Question: Hey all i have a very tricky poll that i am working on.
I have a questionnaire that once you select one of the check-boxes you submit your answer and then in the same div it will hide the poll and show the results so far that have been cast in percentage bars showing the results (as a percent) on each option.
Below is basically what i want it to look like. I have the results showing now as a percentage e.g. 66%, 33% etc etc. So how would i go about outputting the results into percentage bars like below.
The results are all generated server side so i just need to convert the percentages to the bars.

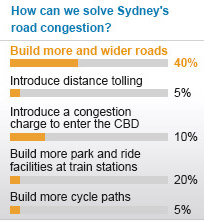
Answer: I don't see your picture.
If you want to draw percentage like a progress bar, you could have one DIV with specified width (as your background) and a second div inside representing the progress value.
'''
<div id="percentageContainer">
<div id="percentageValue"></div>
</div>
'''
With some CSS rules, you can easily draw what you desire.
For example, set your first DIV with a and , and set your second width with (positionned on left top) and a .
Then tou can update the width of the second width to simulate your progress bar.
Here is a full working example : <URL>